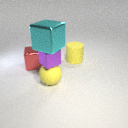
large red metal cube in front of large yellow rubber cylinder